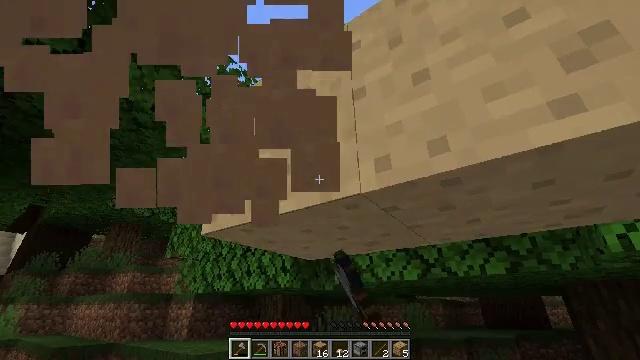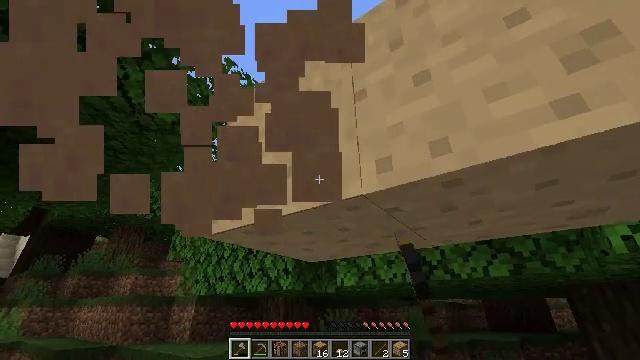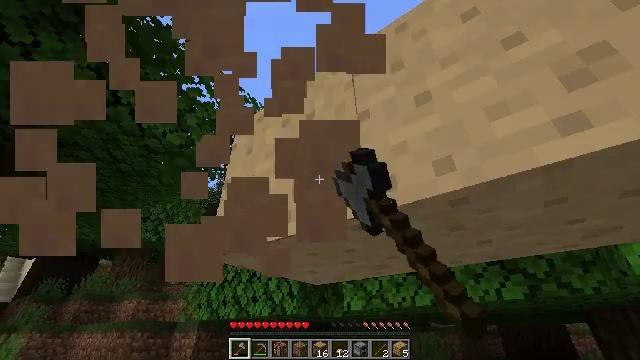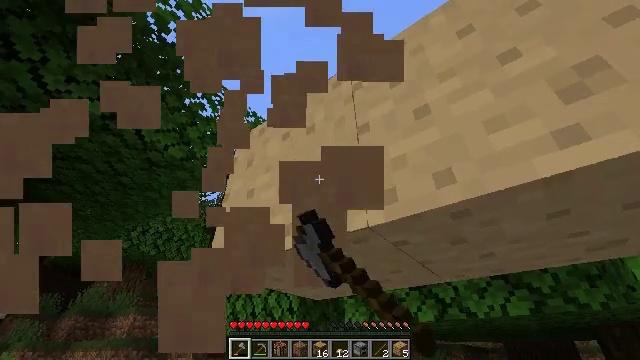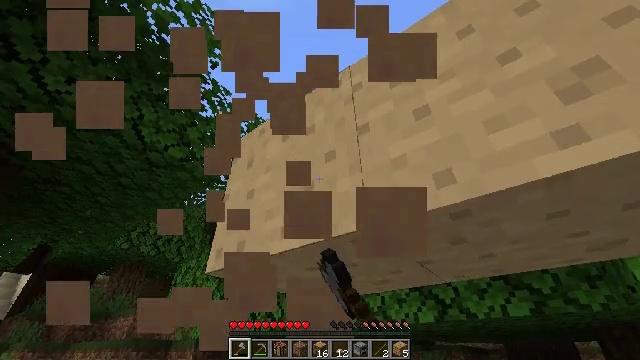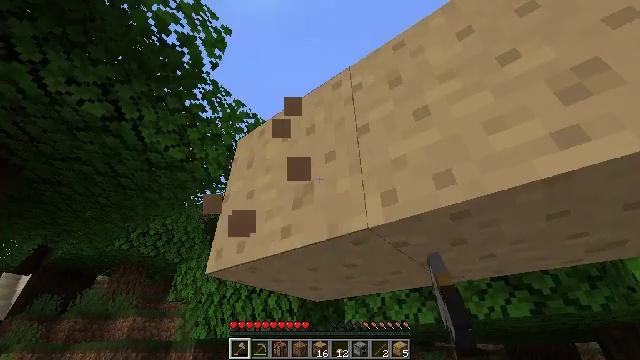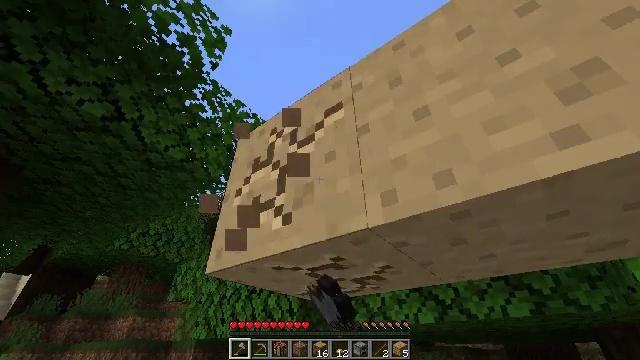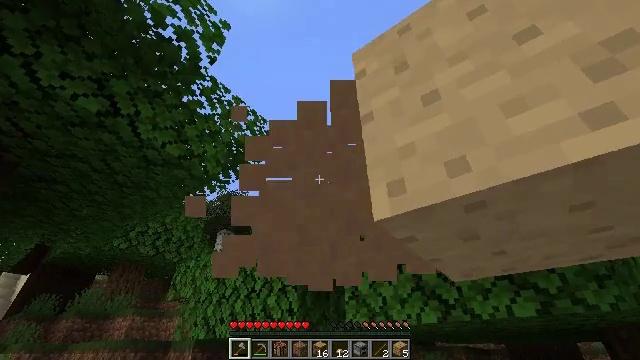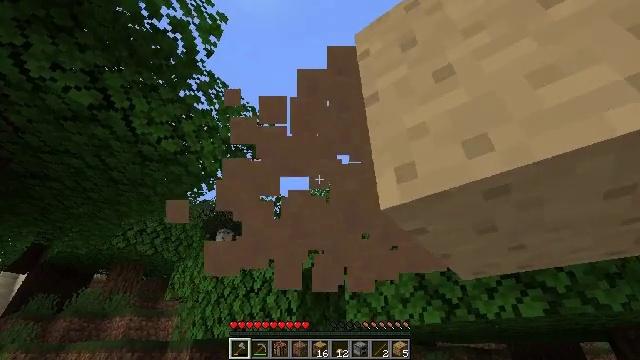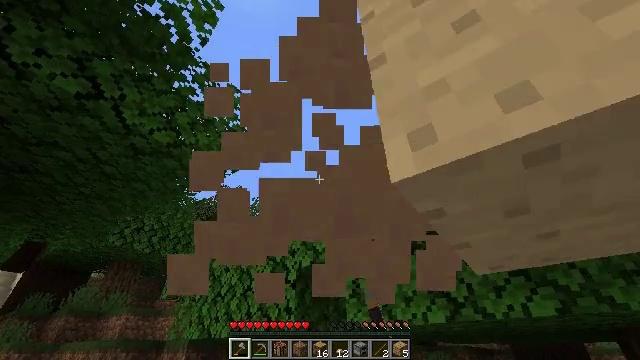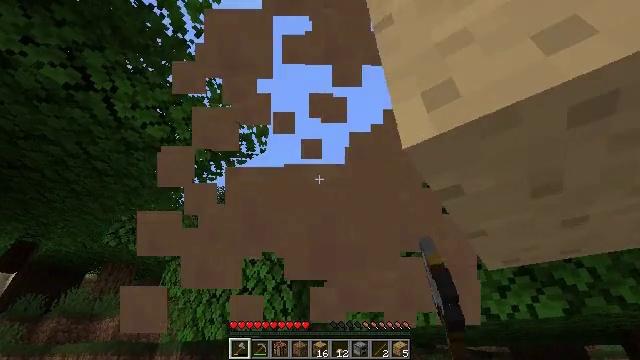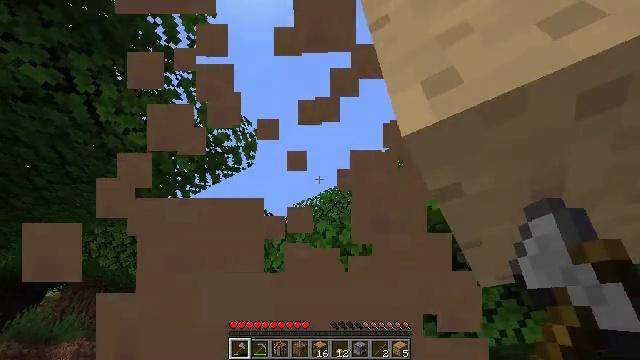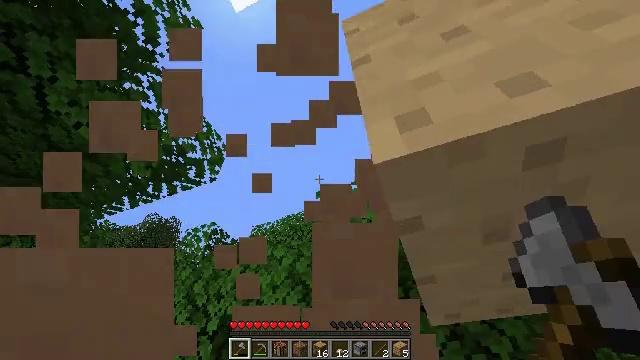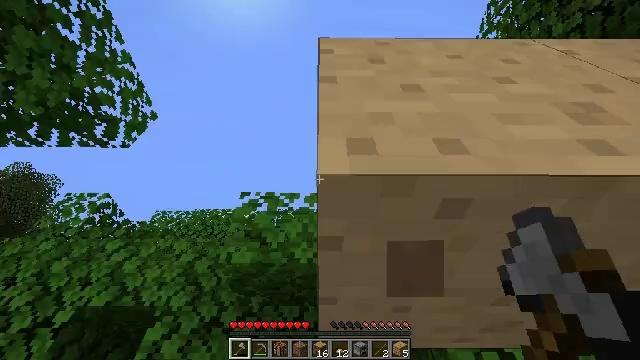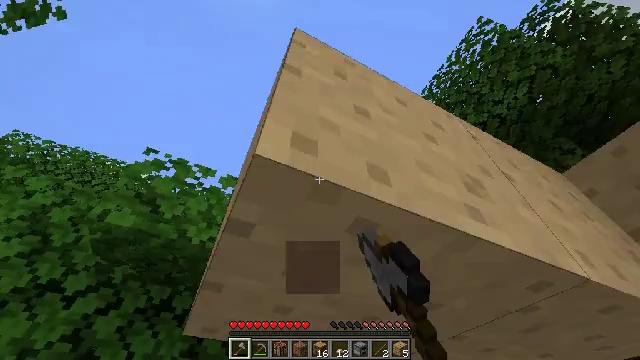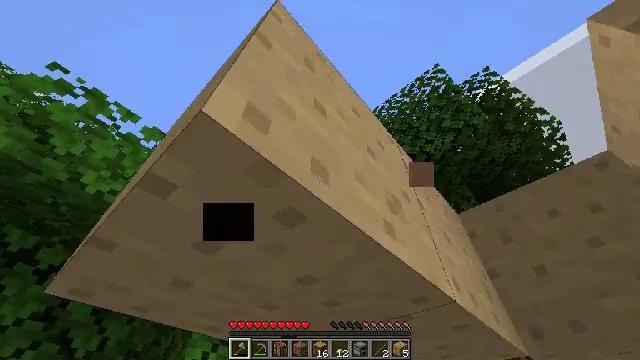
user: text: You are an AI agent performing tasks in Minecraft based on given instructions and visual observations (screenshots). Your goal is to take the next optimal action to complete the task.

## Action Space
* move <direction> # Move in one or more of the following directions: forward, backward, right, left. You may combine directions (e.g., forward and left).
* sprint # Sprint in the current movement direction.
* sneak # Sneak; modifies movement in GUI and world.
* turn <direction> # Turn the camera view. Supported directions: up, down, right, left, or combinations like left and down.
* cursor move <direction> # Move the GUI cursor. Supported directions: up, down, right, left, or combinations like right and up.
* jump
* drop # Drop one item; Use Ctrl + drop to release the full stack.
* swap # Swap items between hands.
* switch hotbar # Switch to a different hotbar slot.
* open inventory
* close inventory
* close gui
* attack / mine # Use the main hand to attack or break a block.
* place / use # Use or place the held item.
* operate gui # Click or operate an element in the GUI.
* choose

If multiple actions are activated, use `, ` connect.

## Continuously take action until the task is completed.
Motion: motion action
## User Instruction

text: Gather brown mushroom block as building material.
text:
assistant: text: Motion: attack / mine
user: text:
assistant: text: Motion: turn left and up, attack / mine
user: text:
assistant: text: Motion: turn up, attack / mine
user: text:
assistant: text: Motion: attack / mine
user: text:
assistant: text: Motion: attack / mine
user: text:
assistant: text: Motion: attack / mine
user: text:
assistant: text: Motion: move forward, attack / mine
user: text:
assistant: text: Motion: move forward, attack / mine
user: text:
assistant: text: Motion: move forward, attack / mine
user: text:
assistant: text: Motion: attack / mine
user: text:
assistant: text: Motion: turn right and up, attack / mine
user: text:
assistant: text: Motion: turn right and up, attack / mine
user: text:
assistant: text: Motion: turn right and up, attack / mine
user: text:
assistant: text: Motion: turn right, attack / mine
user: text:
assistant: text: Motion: turn right and down, attack / mine
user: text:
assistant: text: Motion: turn right and down, attack / mine
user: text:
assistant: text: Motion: turn right, attack / mine
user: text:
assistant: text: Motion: attack / mine
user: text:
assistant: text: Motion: turn right and down, attack / mine
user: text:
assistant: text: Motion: turn right and down, attack / mine
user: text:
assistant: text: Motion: attack / mine
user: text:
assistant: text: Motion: attack / mine
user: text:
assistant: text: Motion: turn left and down, attack / mine
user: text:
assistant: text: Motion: turn left and down, attack / mine
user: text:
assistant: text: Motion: turn down, attack / mine
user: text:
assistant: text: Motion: turn down, attack / mine
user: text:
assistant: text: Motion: turn down, attack / mine
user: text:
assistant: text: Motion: turn down, attack / mine
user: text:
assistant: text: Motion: move forward, attack / mine
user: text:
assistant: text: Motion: move forward, attack / mine